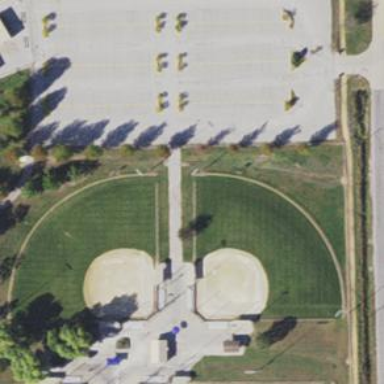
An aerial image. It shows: Softball pitch for leisure land activities.